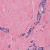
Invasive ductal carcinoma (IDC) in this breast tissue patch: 1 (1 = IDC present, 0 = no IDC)